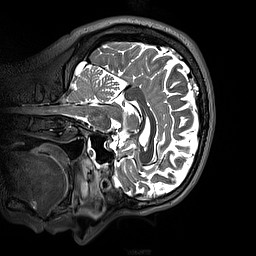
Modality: T2w
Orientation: sagittal
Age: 35
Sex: male
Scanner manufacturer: siemens
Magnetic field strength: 3 T
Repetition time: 3.2 s
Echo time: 0.412 s